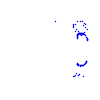
Particle: proton